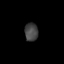
Tissue: lung
Cell type: Endothelial cells
Senescence score: 0.6265
Nuclear area (px): 241
Mean DAPI intensity: 66.909